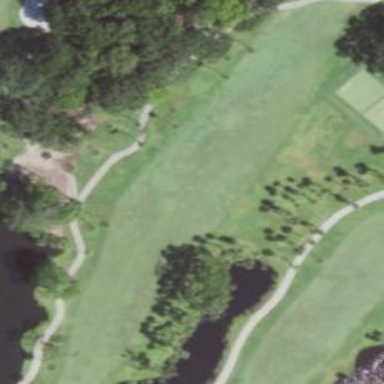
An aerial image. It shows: View of golf hole.